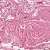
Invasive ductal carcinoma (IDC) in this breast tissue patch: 0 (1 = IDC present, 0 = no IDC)